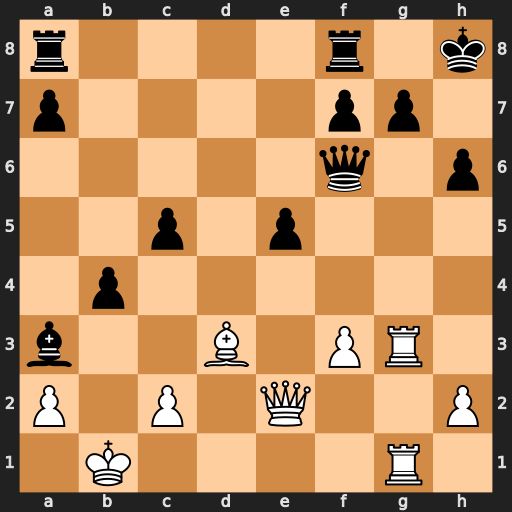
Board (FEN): r4r1k/p4pp1/5q1p/2p1p3/1p6/b2B1PR1/P1P1Q2P/1K4R1
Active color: w
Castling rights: -
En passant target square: -
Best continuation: Rxg7 Qxg7 Rxg7